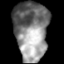
Tissue: skin
Cell type: Epithelial cells
Senescence score: 0.2857
Nuclear area (px): 1956
Mean DAPI intensity: 131.944